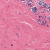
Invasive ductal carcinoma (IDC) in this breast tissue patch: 0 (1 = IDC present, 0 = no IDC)